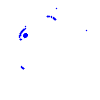
Particle: electron